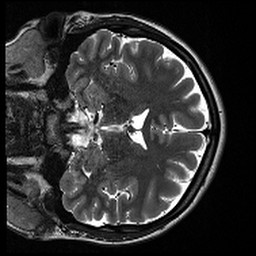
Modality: T2w
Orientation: coronal
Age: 32
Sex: female
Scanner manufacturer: siemens
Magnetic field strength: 3 T
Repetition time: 13.15 s
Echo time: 0.082 s